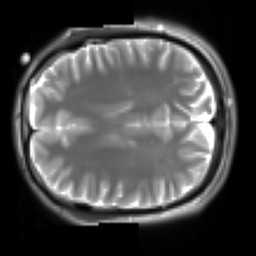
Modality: T2w
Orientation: axial